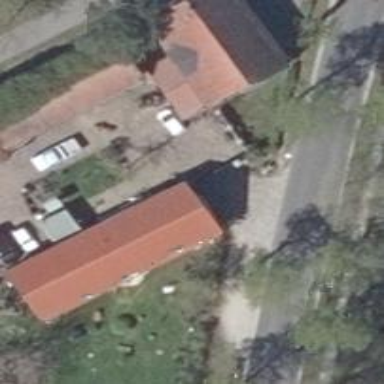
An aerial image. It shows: Café.